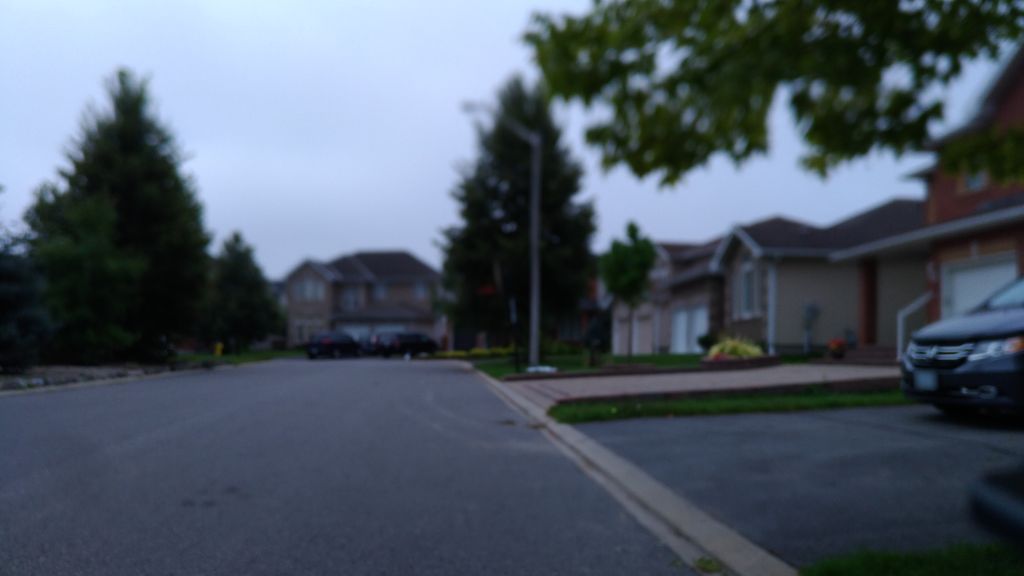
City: ottawa-gatineau